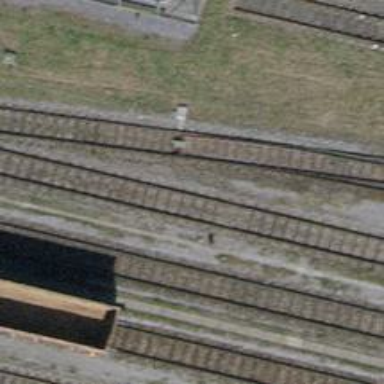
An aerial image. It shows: Railway switch.